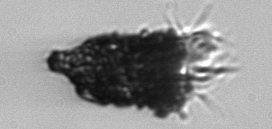
Label: Tintinnopsis